Question: I Have a table view with cells that only contains text, how can I remove or reduce the space between the beginning of the cell and the text?
The space in red is the one that I want to delete:

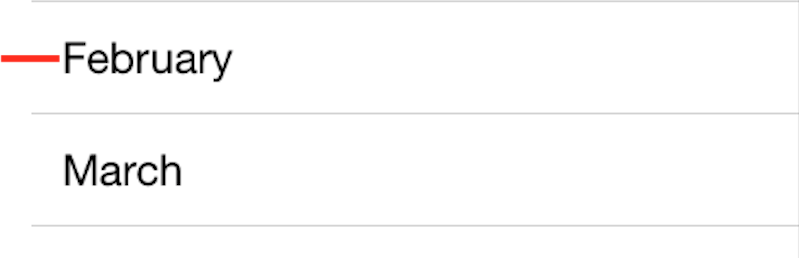
Answer: If you use auto layout, all you need to do is to add constraints to make padding left to be 0, or whatever padding you need, in the same way
<URL>